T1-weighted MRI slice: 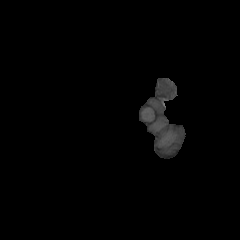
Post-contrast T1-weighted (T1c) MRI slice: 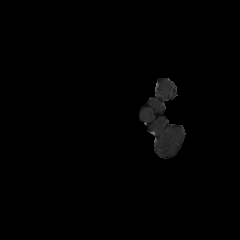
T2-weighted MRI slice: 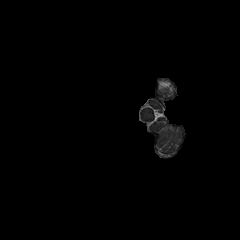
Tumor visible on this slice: no